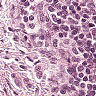
Metastatic tissue present: no